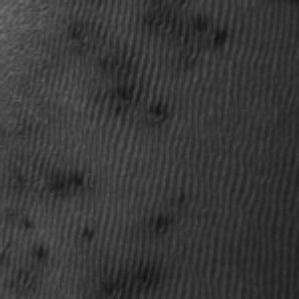
Label: frost